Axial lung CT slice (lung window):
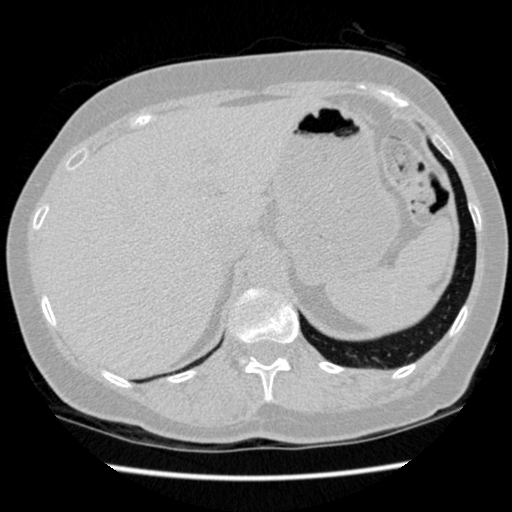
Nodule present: no